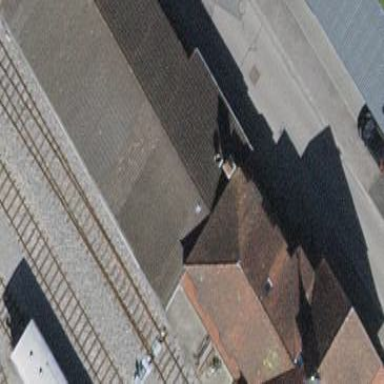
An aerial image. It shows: Train station building.